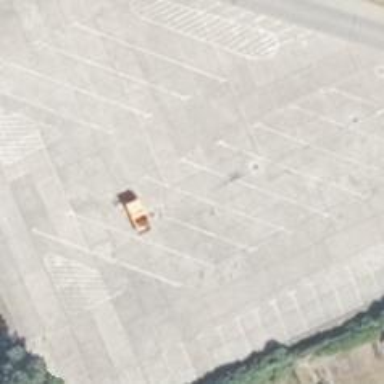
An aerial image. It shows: Parking area with asphalt surface.